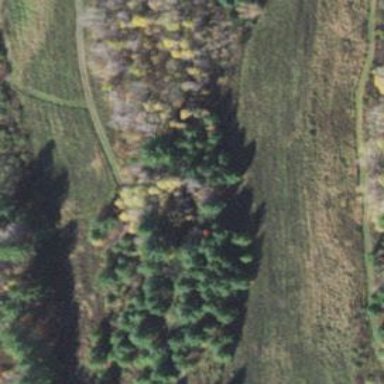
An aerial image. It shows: Lush woodland area covered with trees.